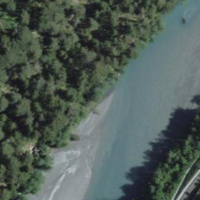
EUNIS habitat code: 15
Species observed at this site:
Milvus milvus